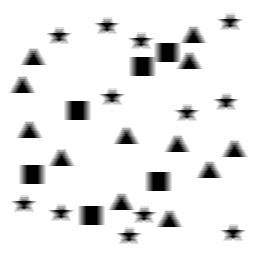
Squares: 6
Triangles: 12
Stars: 12
Total shapes: 30